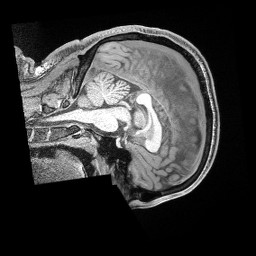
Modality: T1w
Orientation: sagittal
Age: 34
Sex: male
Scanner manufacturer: siemens
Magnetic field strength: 3 T
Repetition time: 2 s
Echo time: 0.00211 s